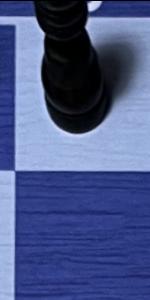
Label: Empty